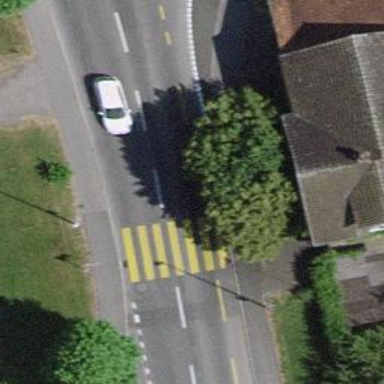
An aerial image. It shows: Kerb serving as barrier.